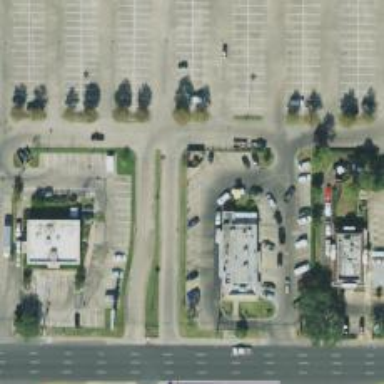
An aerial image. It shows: Parking space is available.